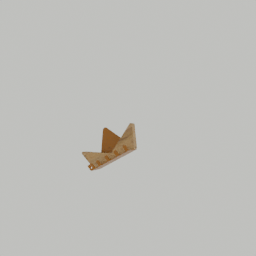
Label: appliances